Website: apple-inc
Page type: customer-info-address
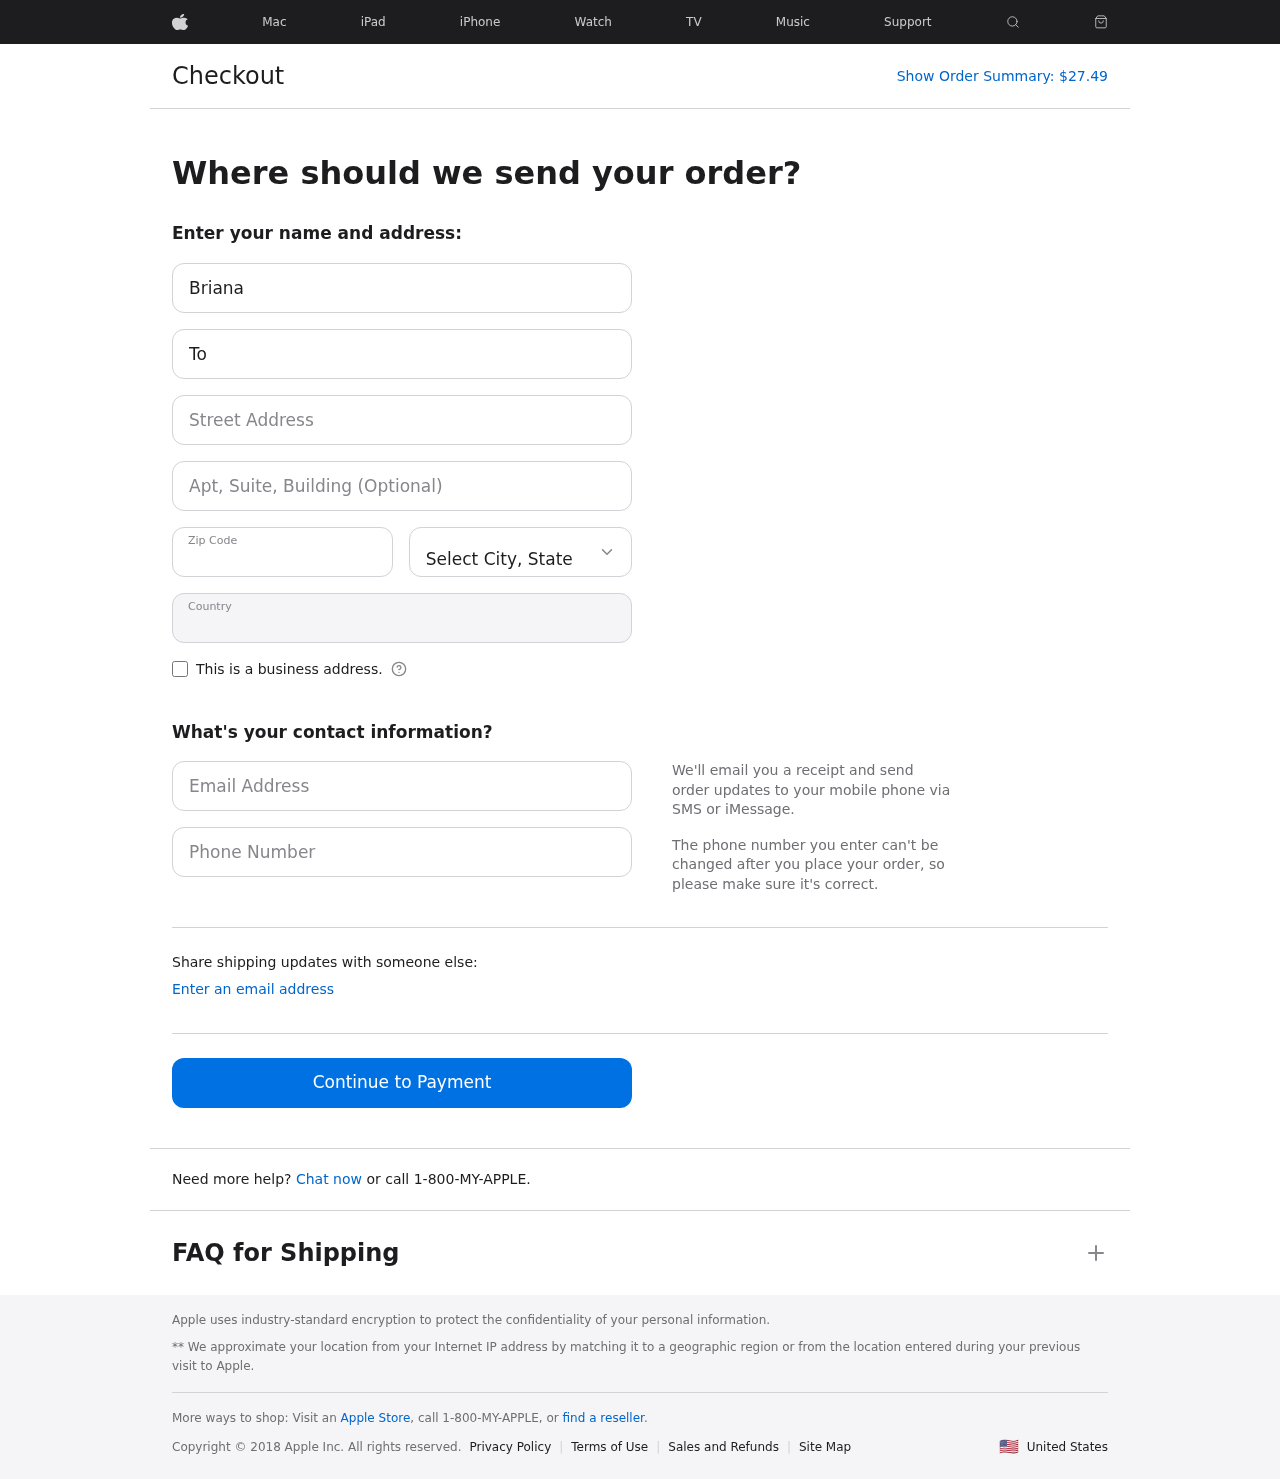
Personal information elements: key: PII_CITY_STATE
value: East Monica, GU
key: PII_COUNTRY
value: United States
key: PII_EMAIL
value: briana_todd@gmail.com
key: PII_FIRSTNAME
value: Briana
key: PII_LASTNAME
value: Todd
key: PII_PHONE
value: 3366231243
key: PII_POSTCODE
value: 35480
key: PII_STREET
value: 756 Stacey Burg Apt. 811
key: PII_STREET2
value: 1302 David Turnpike Suite 899
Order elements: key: ORDER_TOTAL
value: $27.49